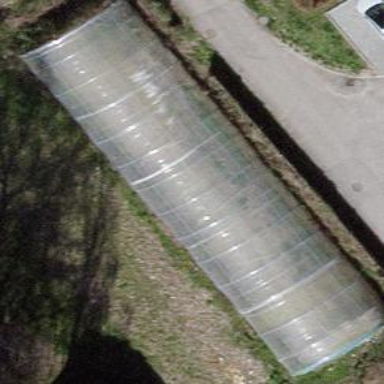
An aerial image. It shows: Greenhouse used for horticulture.